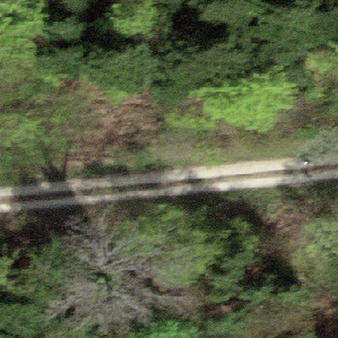
Label: other